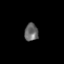
Tissue: skin
Cell type: Epithelial cells
Senescence score: 0.2258
Nuclear area (px): 236
Mean DAPI intensity: 102.894